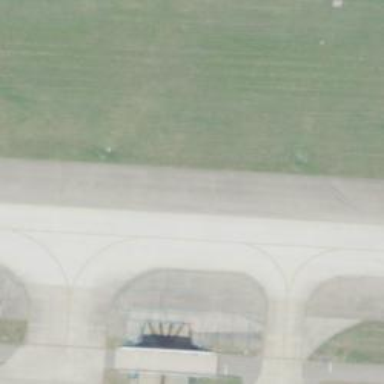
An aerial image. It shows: View of taxiway at the airport.